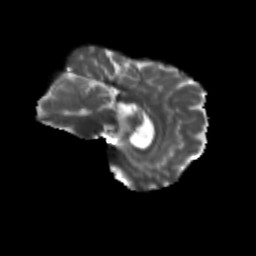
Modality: T2w
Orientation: sagittal
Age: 50
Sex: female
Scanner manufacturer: siemens
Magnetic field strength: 3 T
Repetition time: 4.71 s
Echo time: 0.0906 s